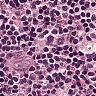
Metastatic tissue present: no